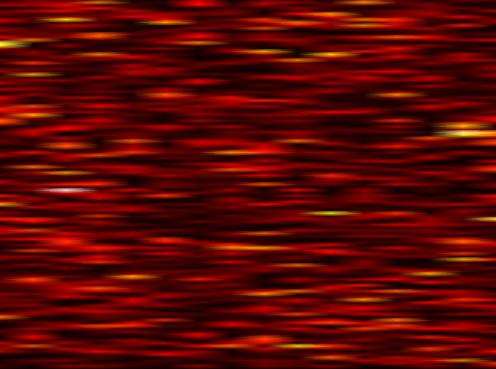
Label: FBMC